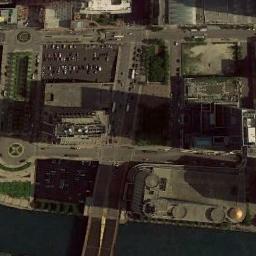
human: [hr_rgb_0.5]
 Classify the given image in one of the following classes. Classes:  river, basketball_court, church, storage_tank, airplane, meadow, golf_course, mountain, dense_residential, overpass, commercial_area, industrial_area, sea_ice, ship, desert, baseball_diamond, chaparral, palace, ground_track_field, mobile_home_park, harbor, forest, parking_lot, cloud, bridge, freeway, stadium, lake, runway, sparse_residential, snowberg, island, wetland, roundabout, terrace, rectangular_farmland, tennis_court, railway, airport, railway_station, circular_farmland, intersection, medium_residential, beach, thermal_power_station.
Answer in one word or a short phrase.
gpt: commercial_area